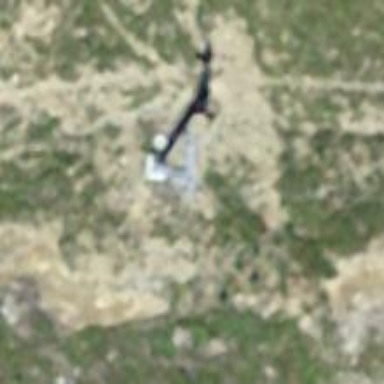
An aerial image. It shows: Pylon for aerialway.